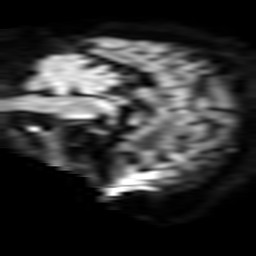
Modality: TRACE
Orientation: sagittal
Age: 63
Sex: female
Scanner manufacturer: philips
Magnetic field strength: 3 T
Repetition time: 3.339 s
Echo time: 0.076 s